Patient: sex M, age 69
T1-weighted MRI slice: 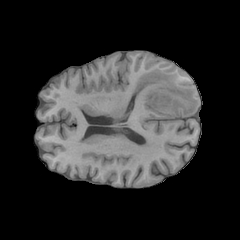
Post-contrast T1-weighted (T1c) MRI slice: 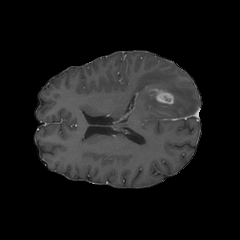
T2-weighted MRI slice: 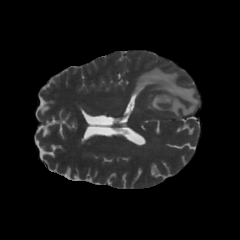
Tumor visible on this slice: yes
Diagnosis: Glioblastoma, IDH-wildtype
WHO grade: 4